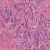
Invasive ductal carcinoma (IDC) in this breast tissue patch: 1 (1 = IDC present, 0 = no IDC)